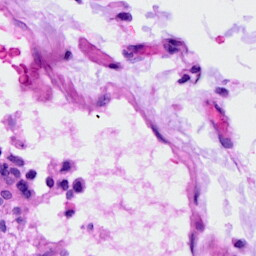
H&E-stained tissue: Ovarian